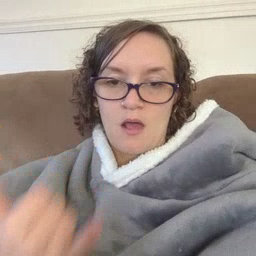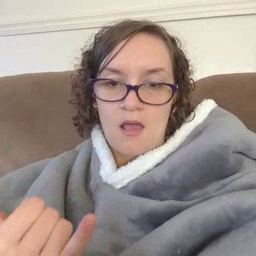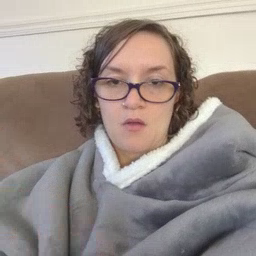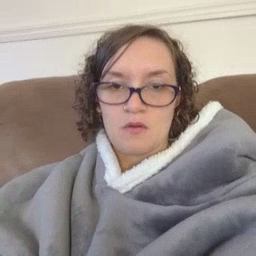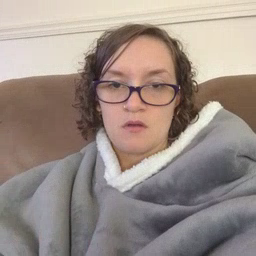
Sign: now